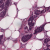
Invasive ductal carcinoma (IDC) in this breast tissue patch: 1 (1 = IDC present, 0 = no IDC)